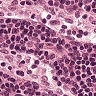
Metastatic tissue present: no